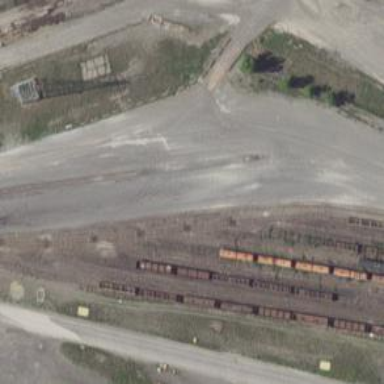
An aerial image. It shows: Railway spur service.